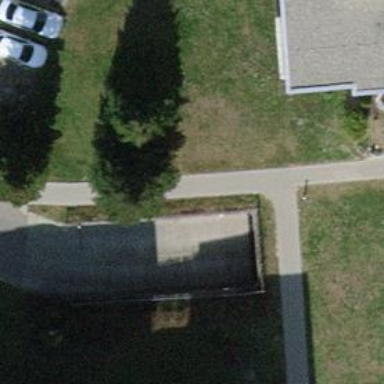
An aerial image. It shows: Parking area.